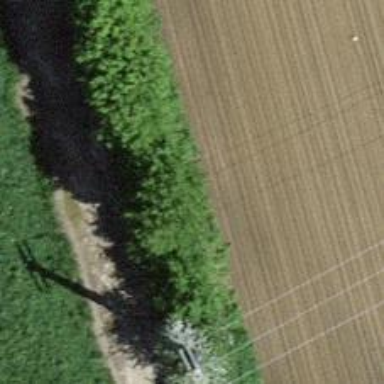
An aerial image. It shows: Single tag "natural: tree."